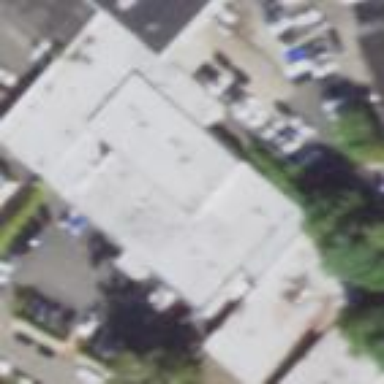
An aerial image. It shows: Commercial building.